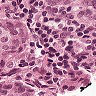
Metastatic tissue present: yes